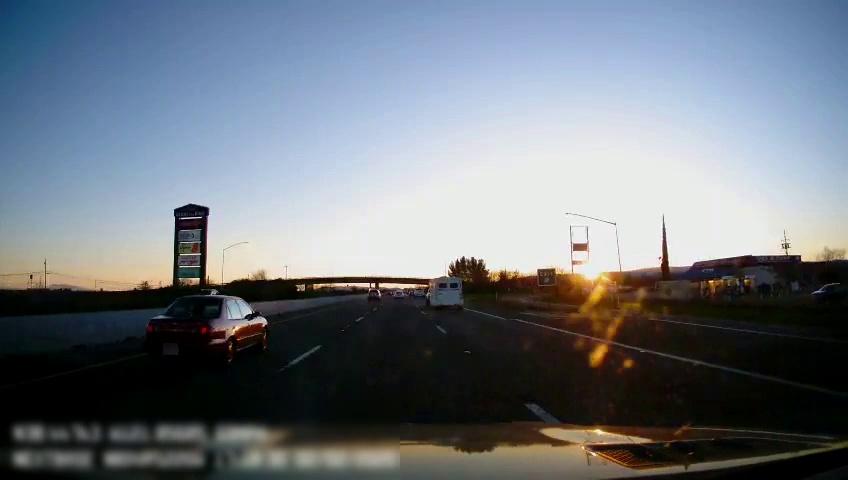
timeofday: Dusk/Dawn/Twilight
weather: Sunny
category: Drivable Space
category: Drivable Space
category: Vehicles | SUV
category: Vehicles | Truck
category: Vehicles | Truck
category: Vehicles | Other LV
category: Vehicles | SUV
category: Vehicles | Car
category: Vehicles | Car
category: Lanes | Current Lane
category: Lanes | Alternate Lane
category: Lanes | Alternate Lane
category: Lanes | Alternate Lane
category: Lanes | Alternate Lane
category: Traffic | Signs